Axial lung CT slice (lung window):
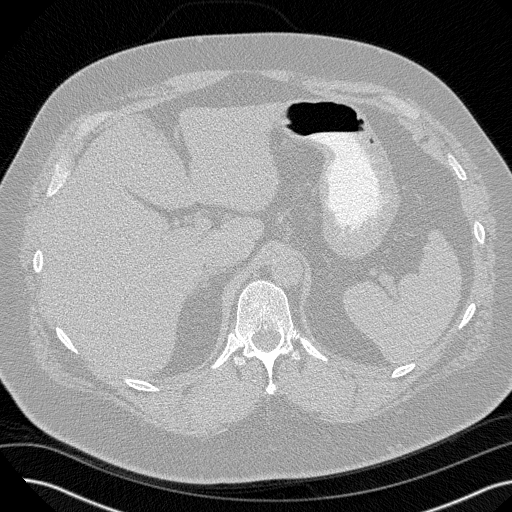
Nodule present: no